Question: I've fully customized theme for Drupal 7. And on the user profile page there is no edit button. "History" field is only thing which is displayed. I understand that I did something wrong with theming. What I need to do to have this button:

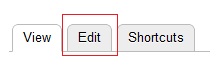
Answer: It should be mostly a permission issue as indicated by <URL>;' in page.tpl.php file;
If your theme is based on different theme, then you may have different variable name. For example, when I used adapative theme, I had following block which prints the tasks or tabs.
'''
<?php if ($primary_local_tasks || $secondary_local_tasks || $action_links): ?>
<div id="tasks" class="clearfix" role="navigation">
<?php if ($primary_local_tasks): ?>
<ul class="tabs primary clearfix"><?php print render($primary_local_tasks); ?></ul>
<?php endif; ?>
<?php if ($secondary_local_tasks): ?>
<ul class="tabs secondary clearfix"><?php print render($secondary_local_tasks); ?></ul>
<?php endif; ?>
<?php if ($action_links = render($action_links)): ?>
<ul class="action-links clearfix"><?php print $action_links; ?></ul>
<?php endif; ?>
</div>
<?php endif; ?>
'''